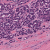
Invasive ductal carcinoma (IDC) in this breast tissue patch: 1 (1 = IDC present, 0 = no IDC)